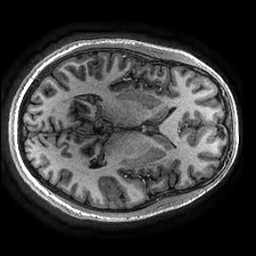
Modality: T1w
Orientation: axial
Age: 24
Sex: female
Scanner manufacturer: ge
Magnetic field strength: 3 T
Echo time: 0.002736 s